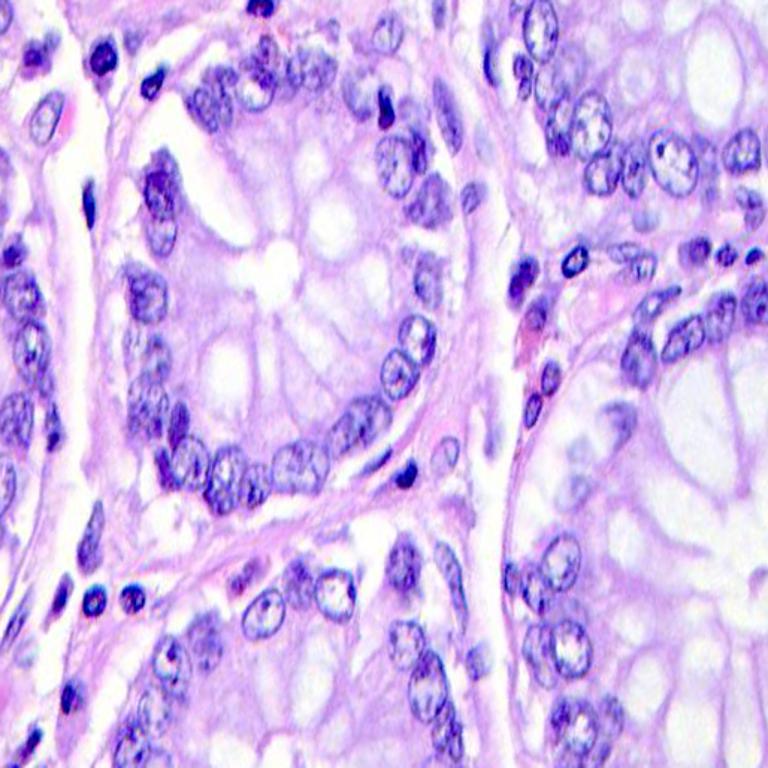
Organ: colon
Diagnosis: benign